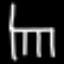
Label: chair